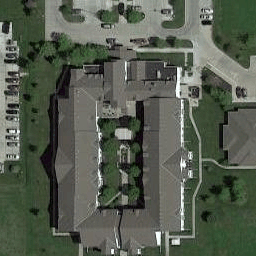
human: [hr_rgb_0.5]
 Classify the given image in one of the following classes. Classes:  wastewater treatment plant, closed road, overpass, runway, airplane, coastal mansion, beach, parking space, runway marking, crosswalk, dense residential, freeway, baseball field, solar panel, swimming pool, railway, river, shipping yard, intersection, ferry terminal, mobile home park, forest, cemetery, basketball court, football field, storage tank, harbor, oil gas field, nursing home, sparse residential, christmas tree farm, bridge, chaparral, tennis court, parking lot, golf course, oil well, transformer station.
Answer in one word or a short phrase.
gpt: nursing home